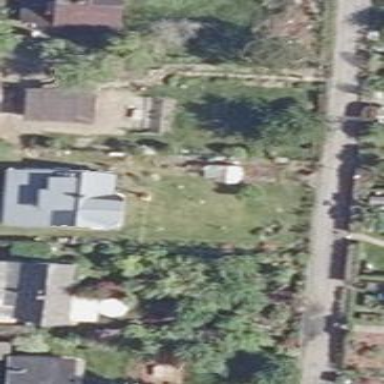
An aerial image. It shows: Plot within allotments.